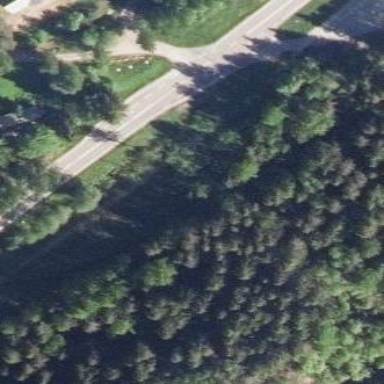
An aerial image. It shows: Forest area.